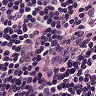
Metastatic tissue present: no